Field crop: tomato
Growth stage: 1
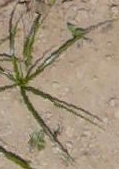
Species: cyperus